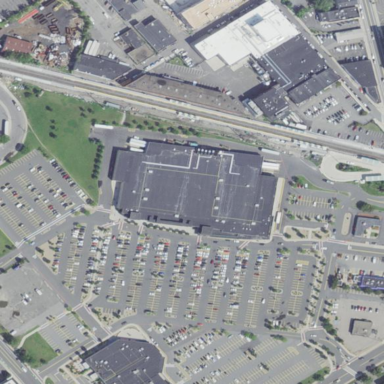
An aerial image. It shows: Supermarket located in building.